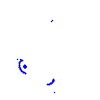
Particle: proton